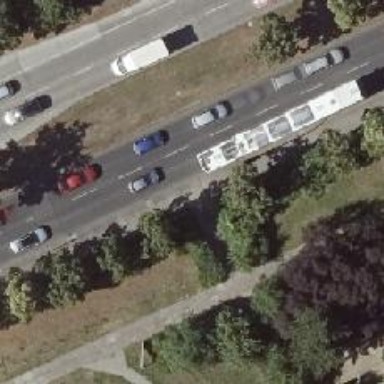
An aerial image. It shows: Footway made of concrete plates.